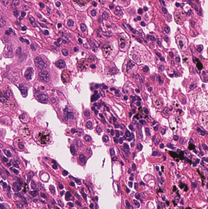
Tumor epithelial tissue: yes
Tumor-associated stroma tissue: yes
Normal tissue: no